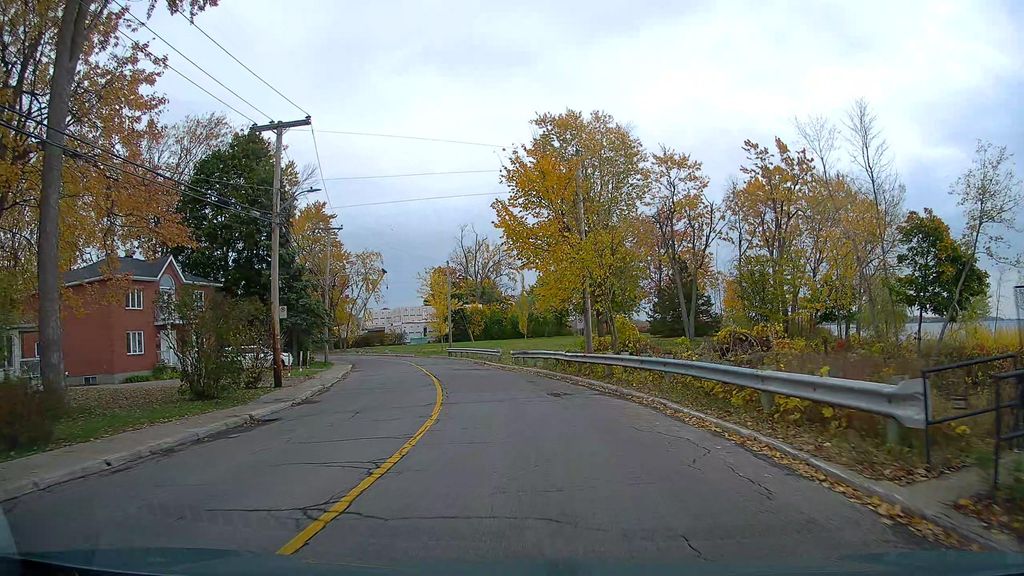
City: montreal